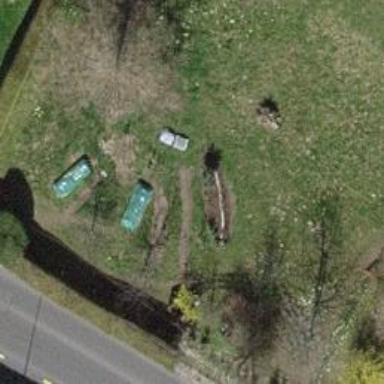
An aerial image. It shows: Garden with deciduous broadleaved trees.